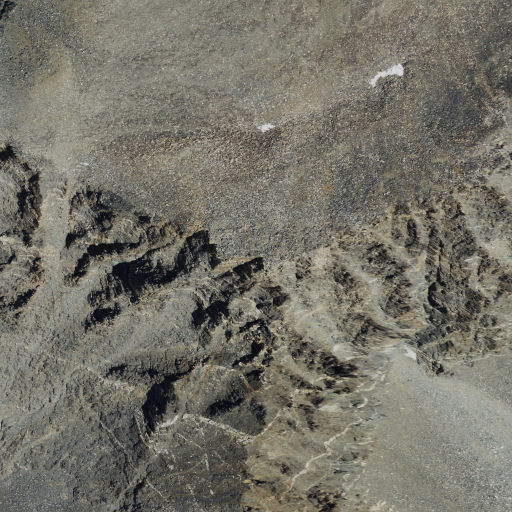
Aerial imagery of mountain in California named Striped Mountain containing barren land and grassland